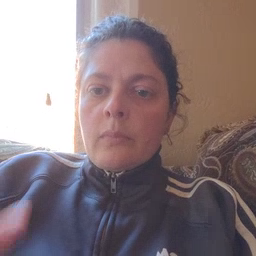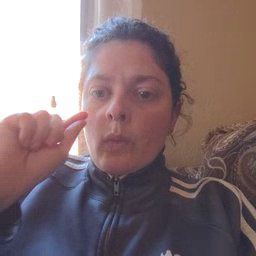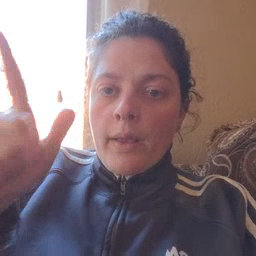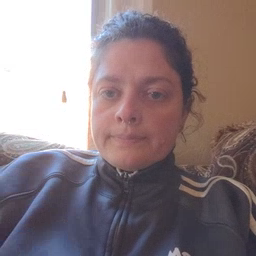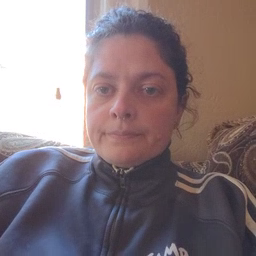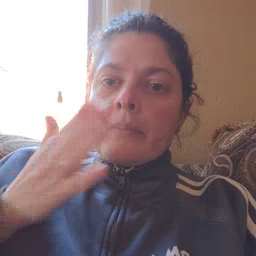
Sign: awake